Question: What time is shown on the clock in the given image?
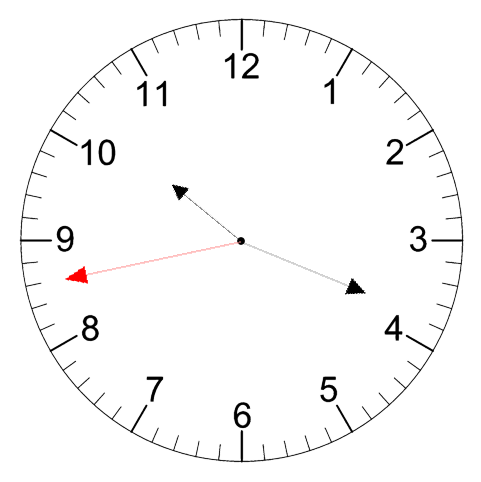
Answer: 10:18:43